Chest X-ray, AP view. Patient: 81 years old, sex F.
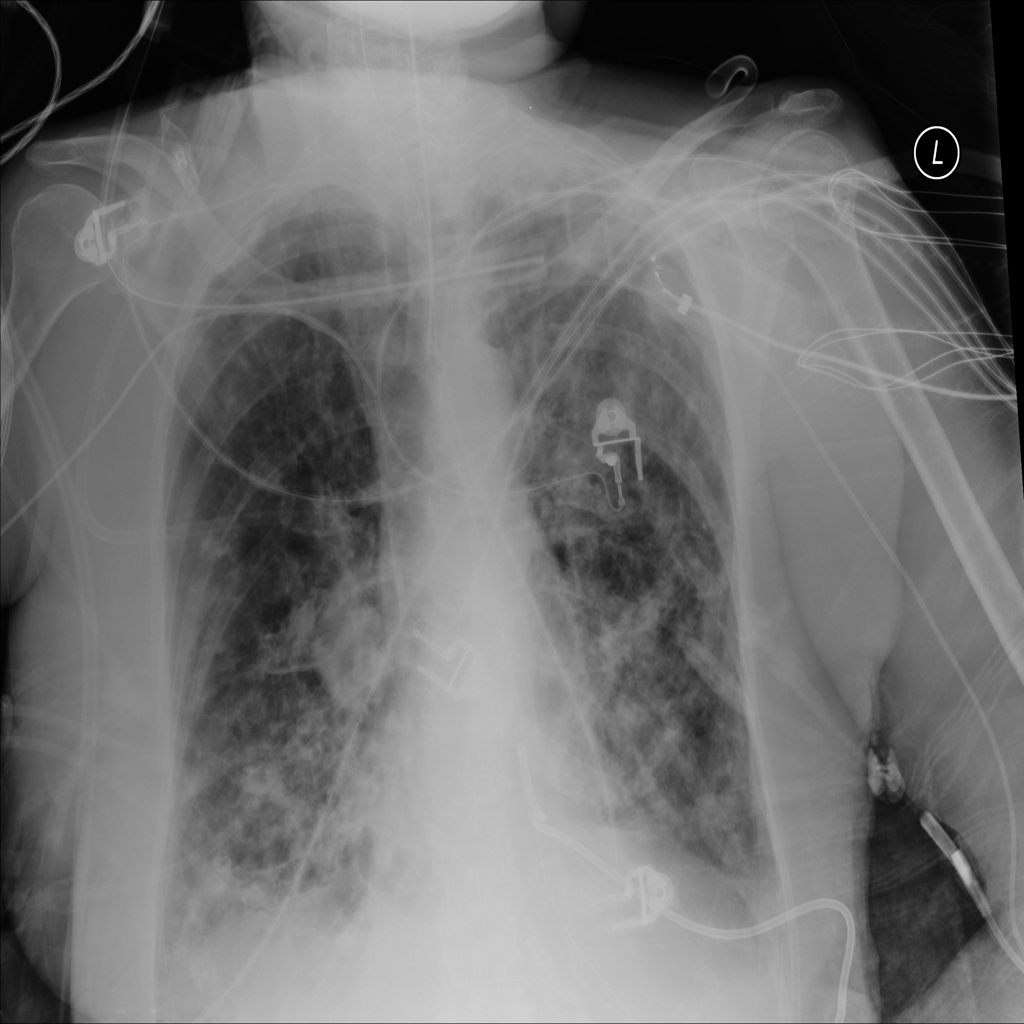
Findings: Effusion, Pleural_Thickening